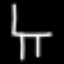
Label: chair